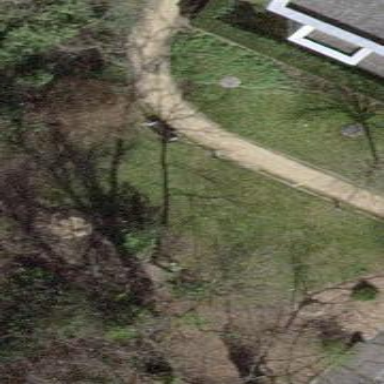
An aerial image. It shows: Park.